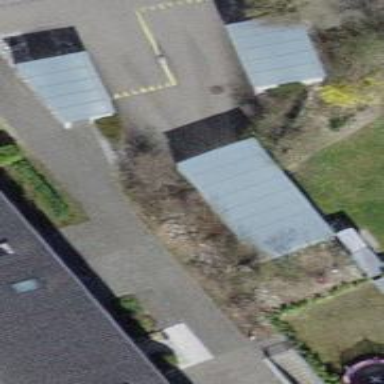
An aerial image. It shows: Parking entrance.